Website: bh-photo
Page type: receipt
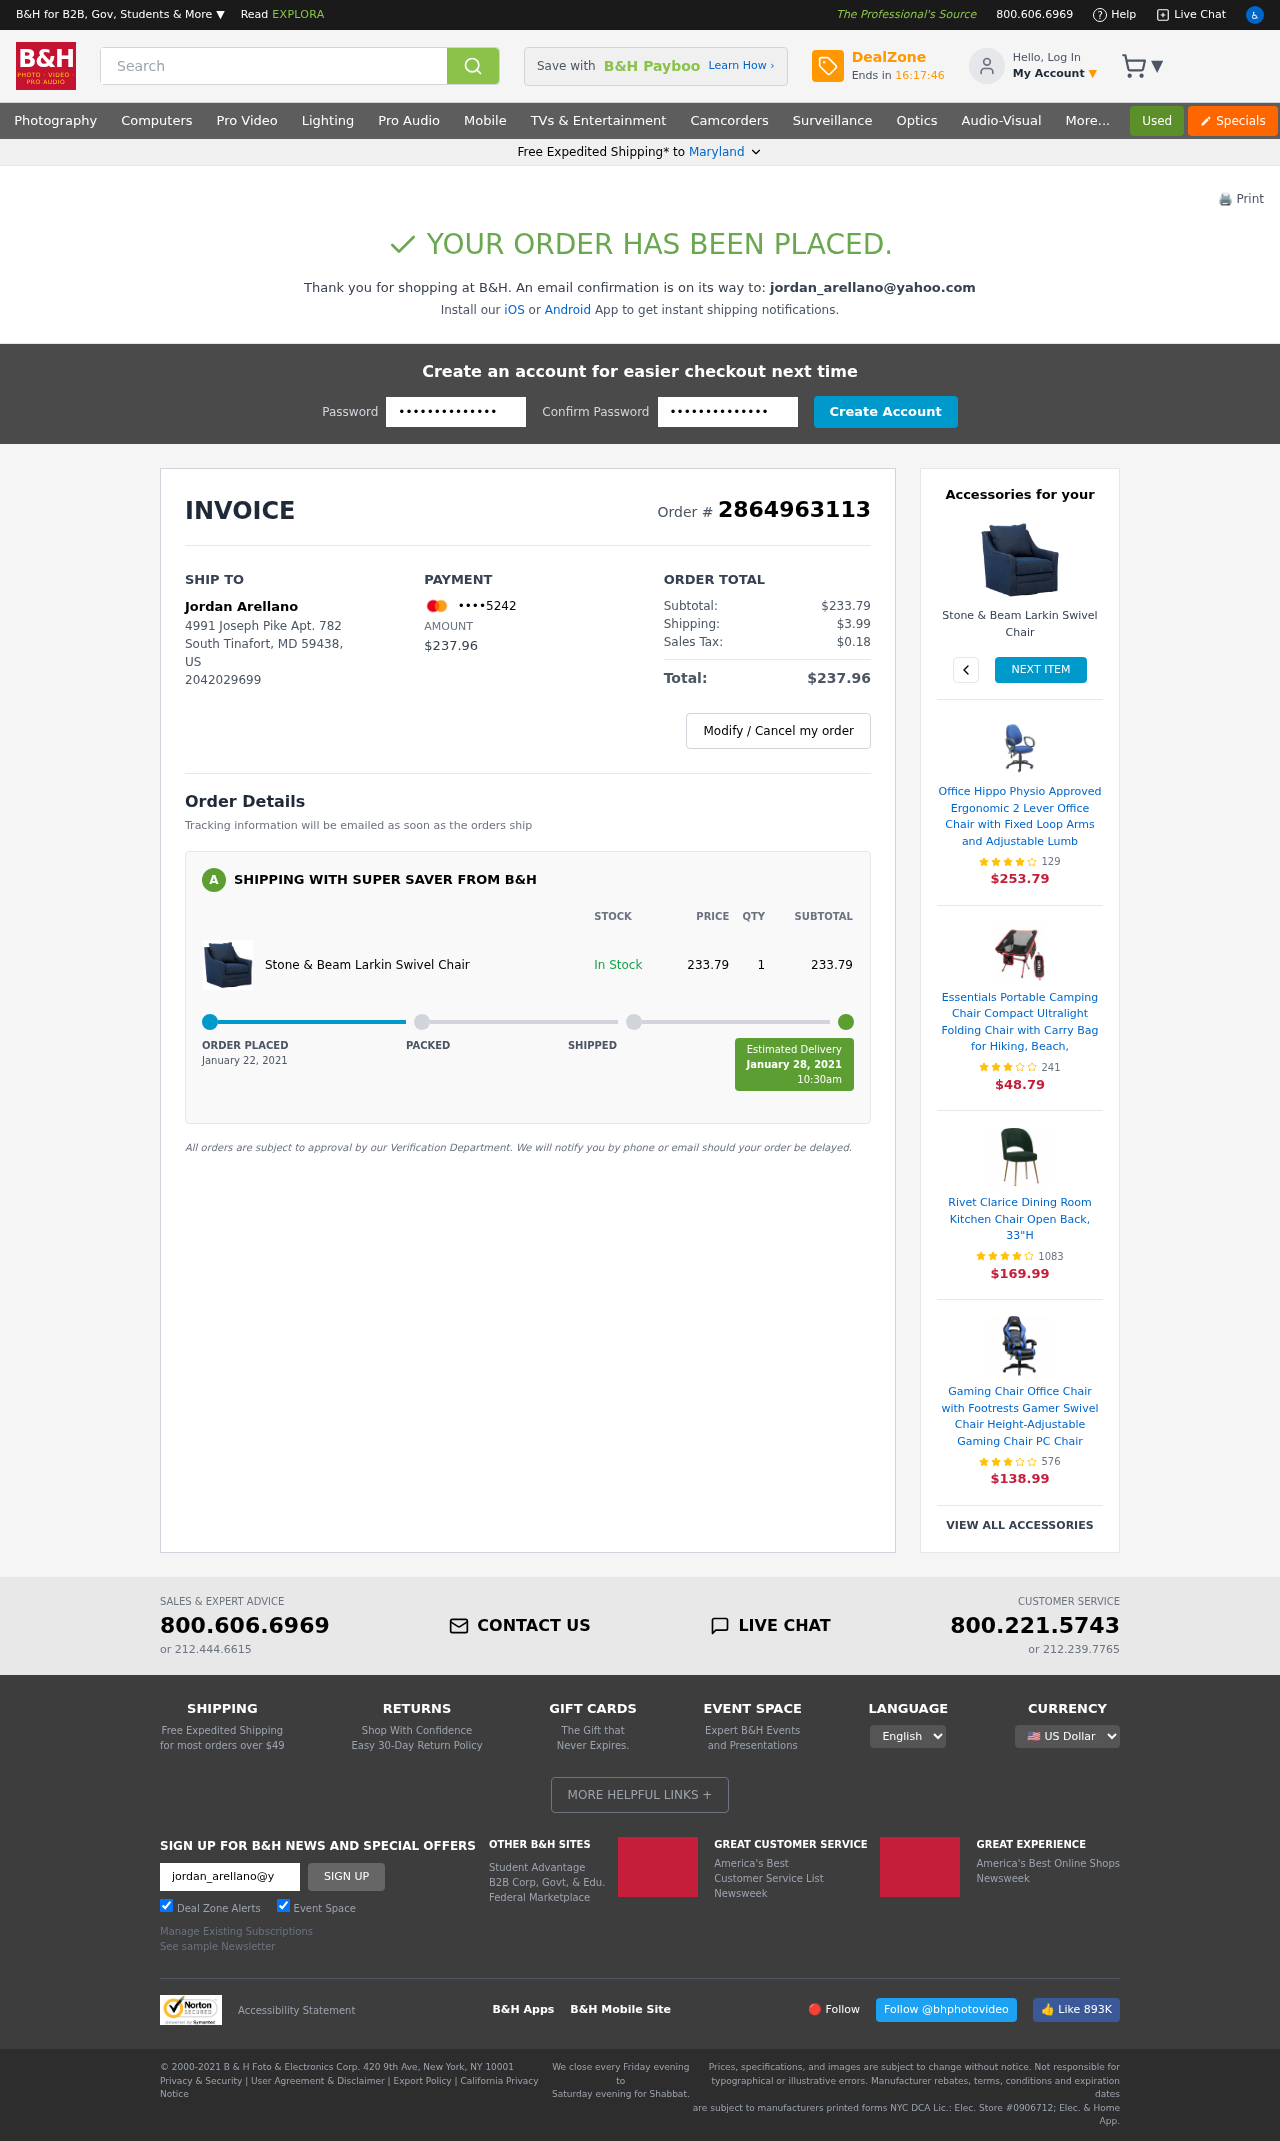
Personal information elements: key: PII_CARD_LAST4
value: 5242
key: PII_CITY
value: South Tinafort
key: PII_EMAIL
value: jordan_arellano@yahoo.com
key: PII_FULLNAME
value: Jordan Arellano
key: PII_PHONE
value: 2042029699
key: PII_POSTCODE
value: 59438
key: PII_STATE
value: Maryland
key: PII_STATE_ABBR
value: MD
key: PII_STREET
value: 4991 Joseph Pike Apt. 782
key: PII_COUNTRY_CODE
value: US
Product elements: key: PRODUCT1_NAME
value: Stone & Beam Larkin Swivel Chair
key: PRODUCT1_PRICE
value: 233.79
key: PRODUCT1_QUANTITY
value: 1
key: PRODUCT1_NAME2
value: Stone & Beam Larkin Swivel Chair
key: PRODUCT2_NAME
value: Office Hippo Physio Approved Ergonomic 2 Lever Office Chair with Fixed Loop Arms and Adjustable Lumb
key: PRODUCT2_NUM_RATINGS
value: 129
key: PRODUCT2_PRICE
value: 253.79
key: PRODUCT3_NAME
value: Essentials Portable Camping Chair Compact Ultralight Folding Chair with Carry Bag for Hiking, Beach,
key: PRODUCT3_NUM_RATINGS
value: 241
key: PRODUCT3_PRICE
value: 48.79
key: PRODUCT4_NAME
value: Rivet Clarice Dining Room Kitchen Chair Open Back, 33"H
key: PRODUCT4_NUM_RATINGS
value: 1083
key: PRODUCT4_PRICE
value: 169.99
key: PRODUCT5_NAME
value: Gaming Chair Office Chair with Footrests Gamer Swivel Chair Height-Adjustable Gaming Chair PC Chair
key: PRODUCT5_NUM_RATINGS
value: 576
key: PRODUCT5_PRICE
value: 138.99
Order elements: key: ORDER_ID
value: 2864963113
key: ORDER_TOTAL
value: $237.96
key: ORDER_SUBTOTAL
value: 233.79
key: ORDER_SUBTOTAL
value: $233.79
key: ORDER_SHIPPING_COST
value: $3.99
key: ORDER_TAX
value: $0.18
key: ORDER_DATE
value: January 22, 2021
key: ORDER_DELIVERY_DATE
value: January 28, 2021
Search elements: key: HEADER_SEARCH
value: Search